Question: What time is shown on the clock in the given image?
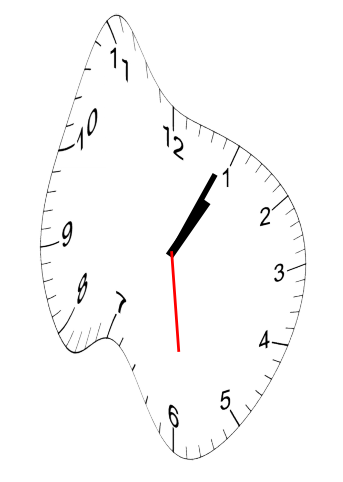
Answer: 01:04:29